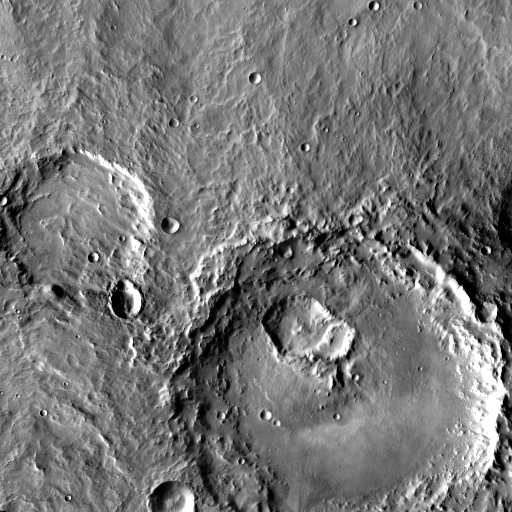
Crater classes present: Background, Other, Layered, Buried, Secondary